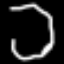
Label: octagon